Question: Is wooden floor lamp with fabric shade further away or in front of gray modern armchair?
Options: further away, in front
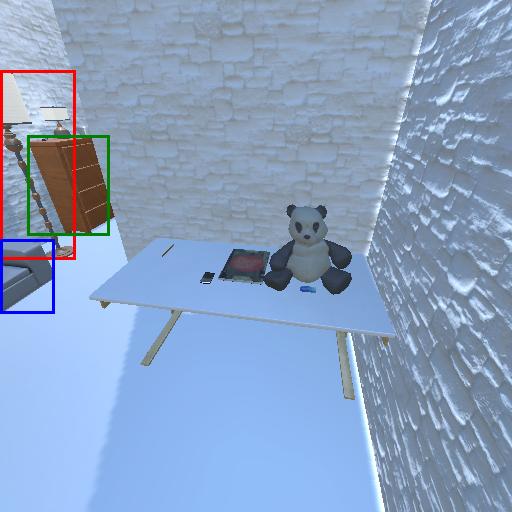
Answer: further away